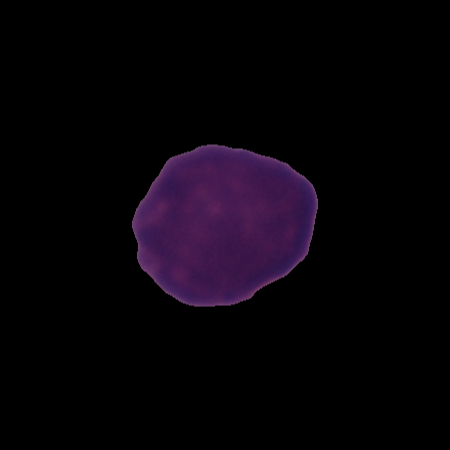
Label: healthy